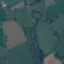
Label: Pasture